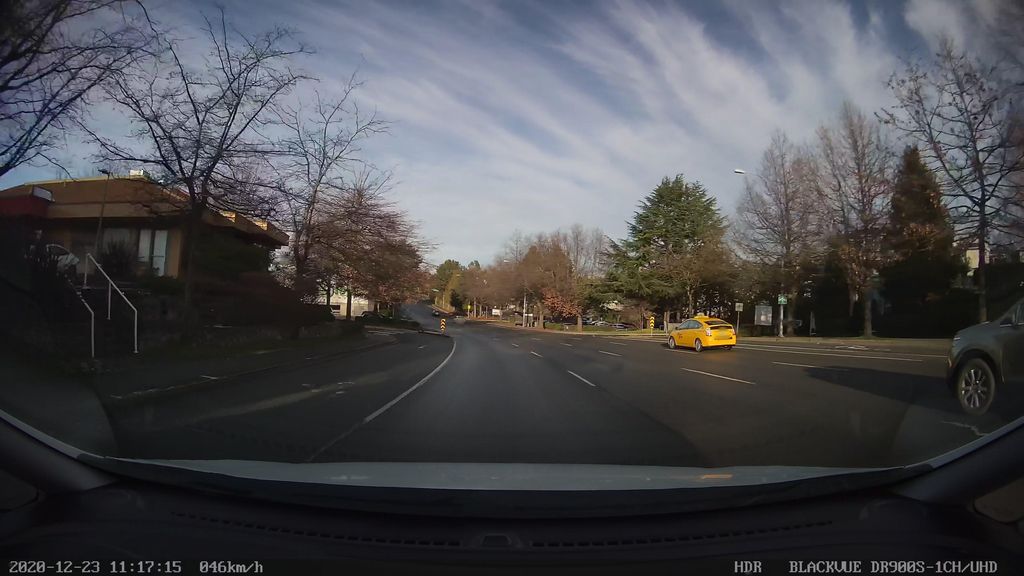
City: victoria